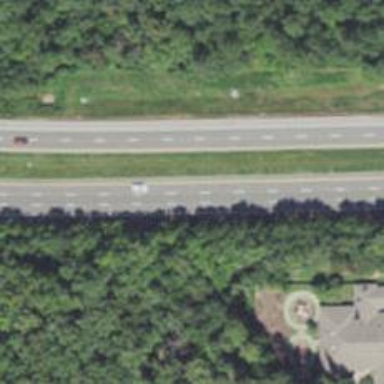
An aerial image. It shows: Primary highway that is also expressway.